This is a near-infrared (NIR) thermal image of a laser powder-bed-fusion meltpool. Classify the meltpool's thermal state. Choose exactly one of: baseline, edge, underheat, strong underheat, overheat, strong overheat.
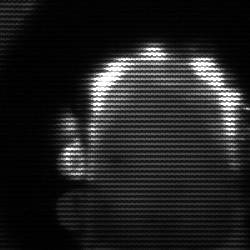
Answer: baseline